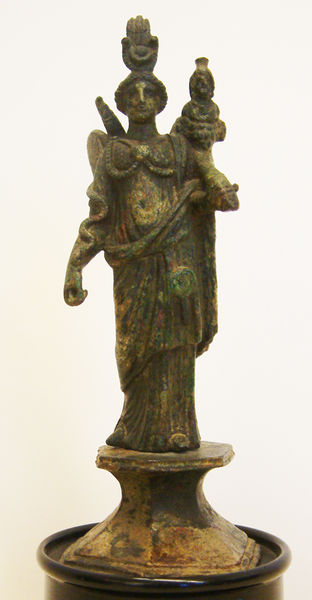
Titel: Statuette of Isis
Standort: Amherst (Massachusetts, USA)
Institution: Mead Art Museum, Amherst College
Schlagwörter: religious, dress, old, robe, woman, palm, hand, child, bust, bird, statue, ancient, antique, animal, eye, monkey, god, warrior, figure, dish, bronze, artifact, pedestal, standing, snake, india, idol, copper, bronz, worn, goddes, evil eye, hindu, weathered, satanding